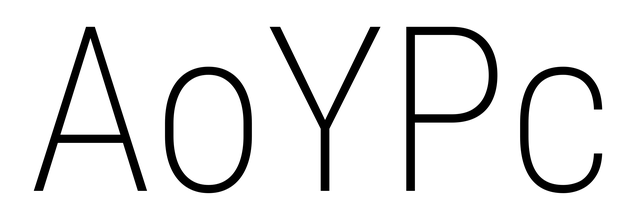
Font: Roboto_Condensed_ExtraLight